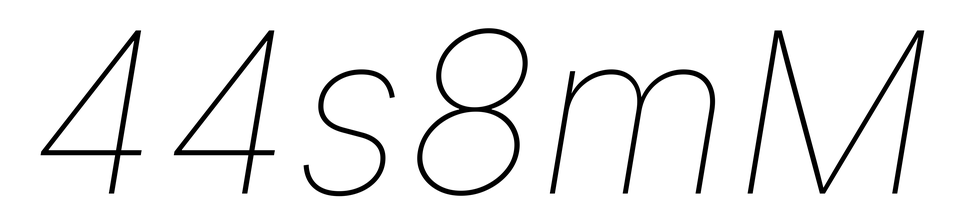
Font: Inter-Italic_Thin_Italic